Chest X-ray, PA view. Patient: 70 years old, sex F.
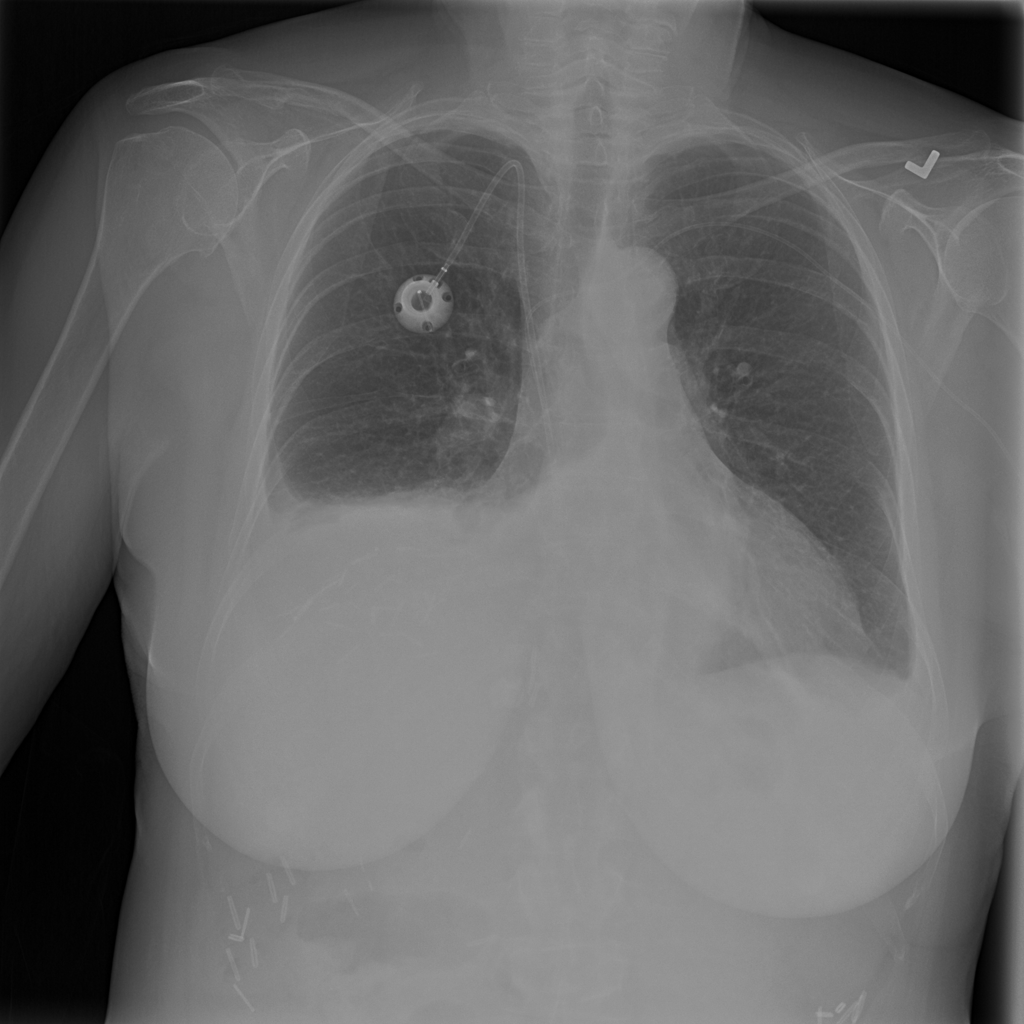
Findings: Effusion, Infiltration